Aerial crown-view tile of a tropical tree (Barro Colorado Island, Panama), acquired 20250818:
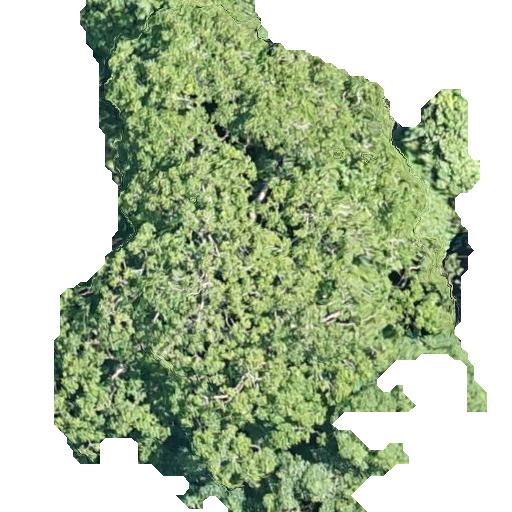
Species: Astronium graveolens
GBIF accepted scientific name: Astronium graveolens
Crown area: 243.652 m²